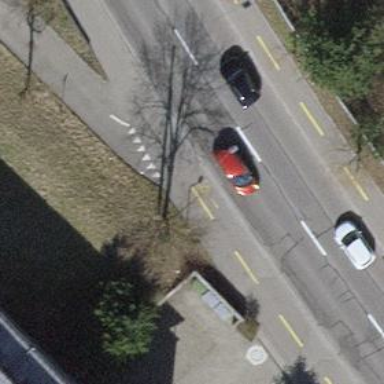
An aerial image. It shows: Alleyway designated as service road.